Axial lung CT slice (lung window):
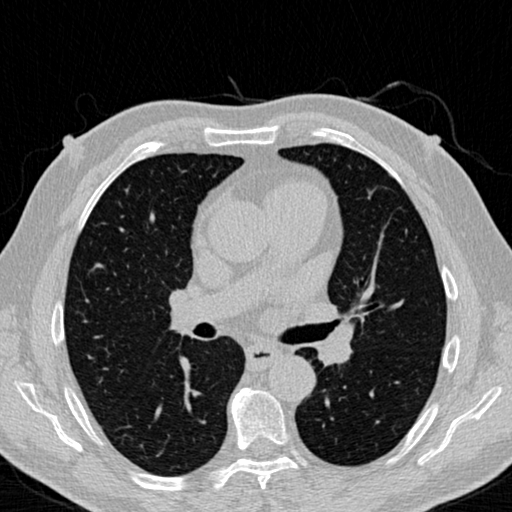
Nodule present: no